Current action and preconditions to check: path_clear

Your task: For each precondition in the list above, predict whether it will hold at this action.

Consider the current scene as observed from the mobile robot's camera, and analyze the predicted future states of all dynamic agents (e.g., people, animals, vehicles, or any moving entities) within the NEXT SECOND.

IMPORTANT: Only answer "very likely" if you are absolutely certain—based on strong, clear evidence—that a dynamic agent will violate the precondition in the predicted future state. Do NOT answer "very likely" for unlikely, ambiguous, or low-probability risks.

Ask yourself for each precondition: Is there a high probability, with clear and convincing evidence, that the predicted future states of any dynamic agent will interfere with the predicted future state of the currently executing action within the NEXT SECOND, causing that precondition to fail?

Assess the risk level based on these predictions. Use "likely" or "very likely" if motions create a clear risk of interference.

Use "neutral" or "improbable" if agents are nearby but their predicted paths are clearly diverging or non-conflicting.

Failure Risk Categories: "very improbable", "improbable", "neutral", "likely", "very likely"

Answer Format: Output ONLY the probability_of_failure value from these categories: "very improbable", "improbable", "neutral", "likely", "very likely"

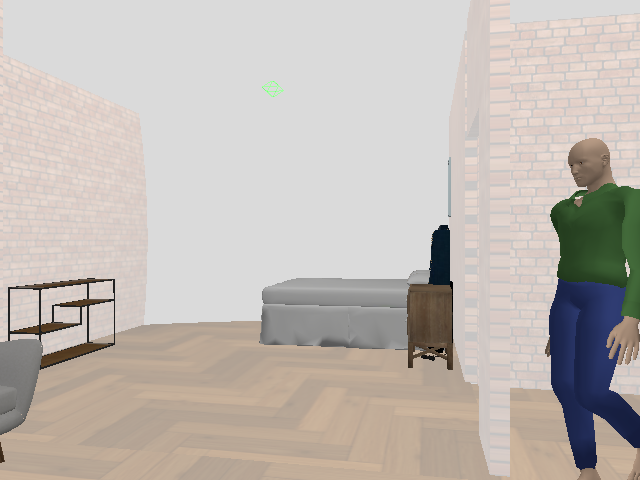

Answer: neutral